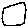
Label: square